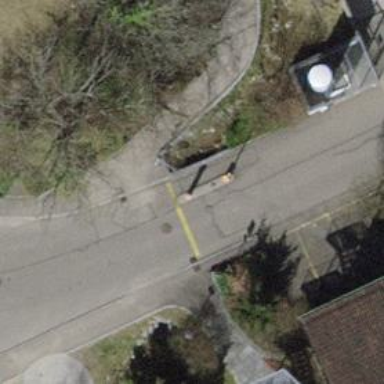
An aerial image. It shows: Lift gate barrier.